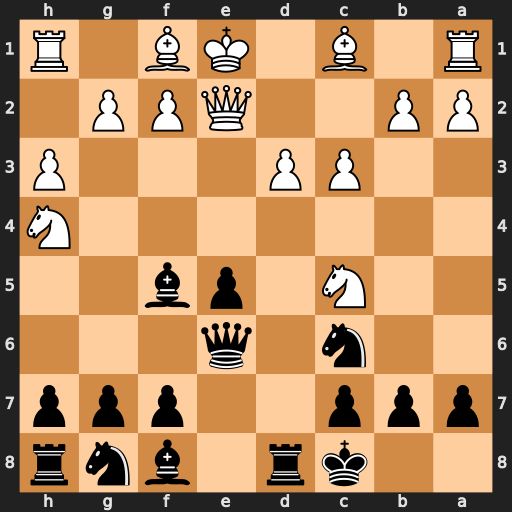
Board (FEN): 2kr1bnr/ppp2ppp/2n1q3/2N1pb2/7N/2PP3P/PP2QPP1/R1B1KB1R
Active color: b
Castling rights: KQ
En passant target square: -
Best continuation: Bxc5 Nxf5 Qxf5